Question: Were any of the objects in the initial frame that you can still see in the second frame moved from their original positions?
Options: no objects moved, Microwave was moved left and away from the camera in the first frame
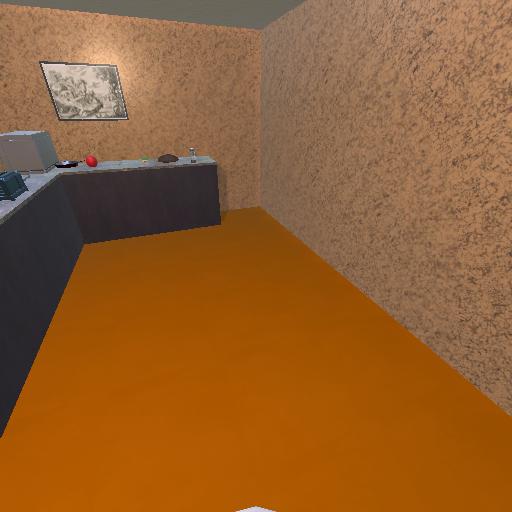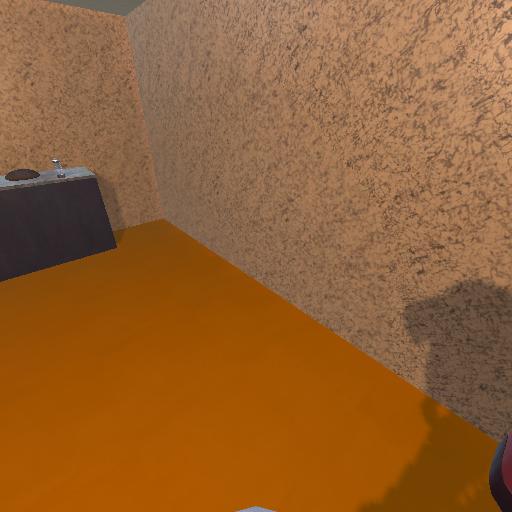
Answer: no objects moved